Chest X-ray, PA view. Patient: 21 years old, sex M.
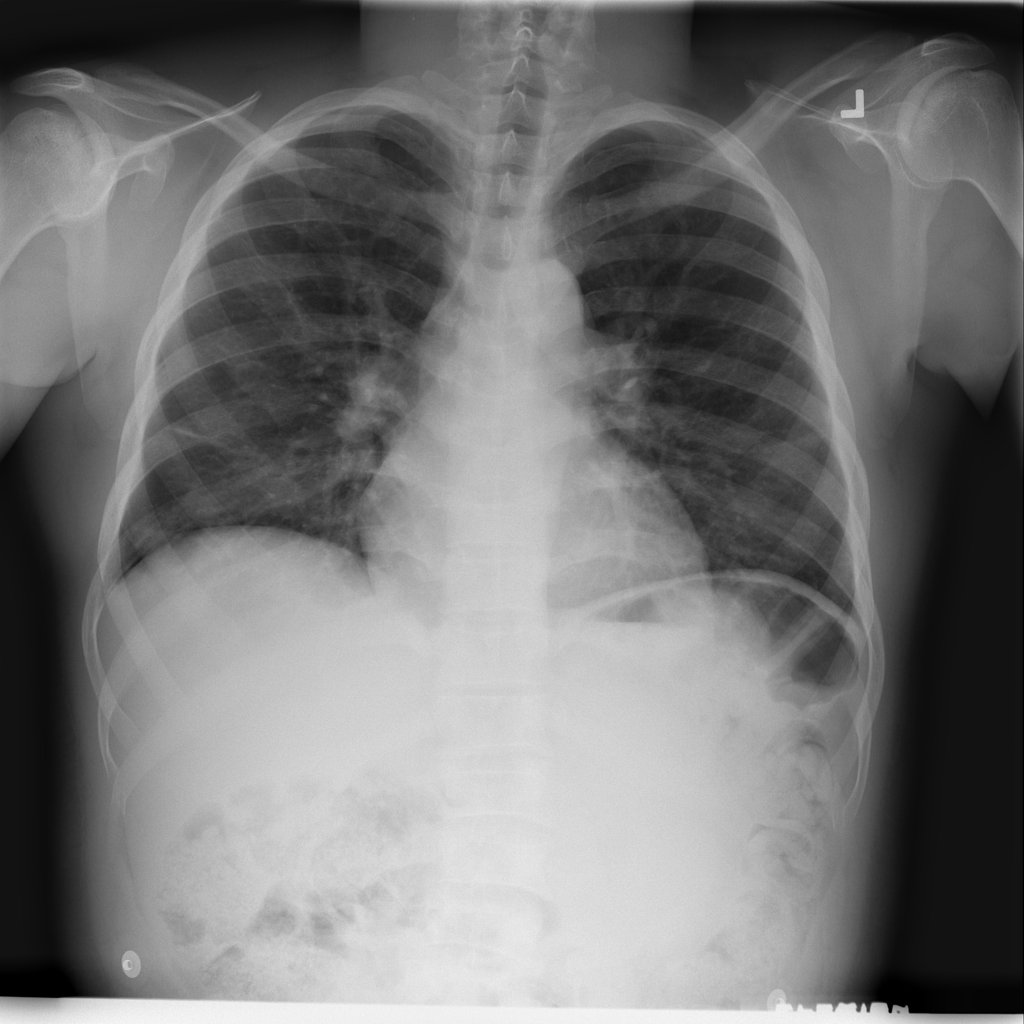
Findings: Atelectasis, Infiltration